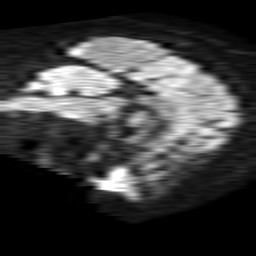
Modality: TRACE
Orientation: sagittal
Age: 53
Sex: male
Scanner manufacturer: philips
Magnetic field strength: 1.5 T
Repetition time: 4.6 s
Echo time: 0.08631 s